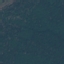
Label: Forest